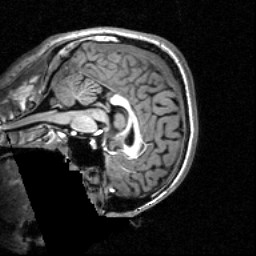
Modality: T1w
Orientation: sagittal
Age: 29
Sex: male